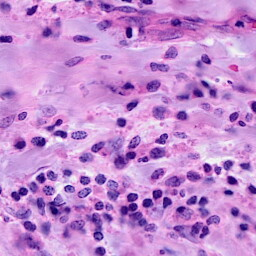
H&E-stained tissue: Breast